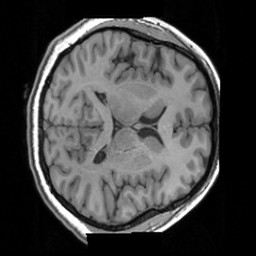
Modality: T1w
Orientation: axial
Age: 24
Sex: female
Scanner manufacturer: siemens
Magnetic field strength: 3 T
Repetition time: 1.63 s
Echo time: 0.00311 s